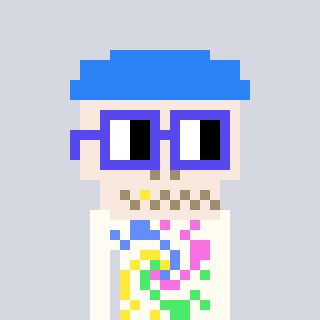
a pixel art character with square blue glasses, a skeleton-hat-shaped head and a grayscale-colored body on a cool background